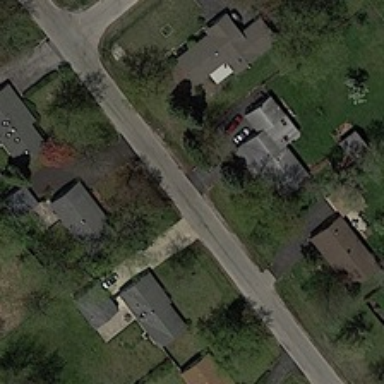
On both sides of the road are rows of houses .